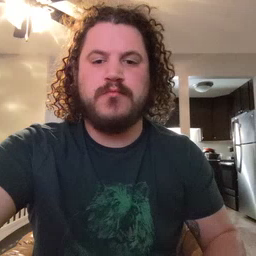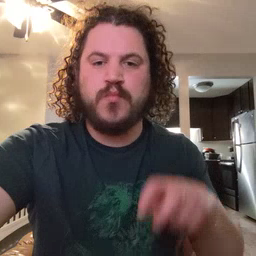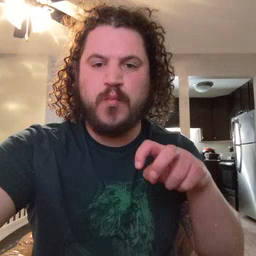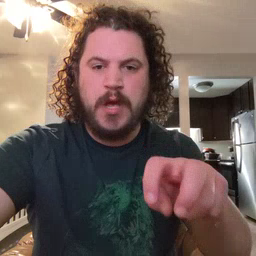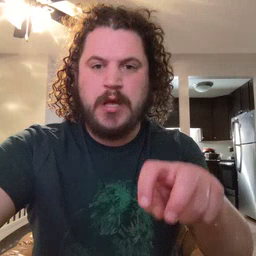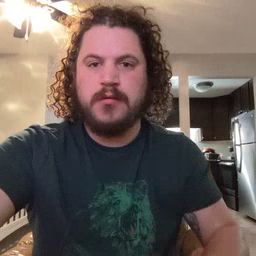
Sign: ride